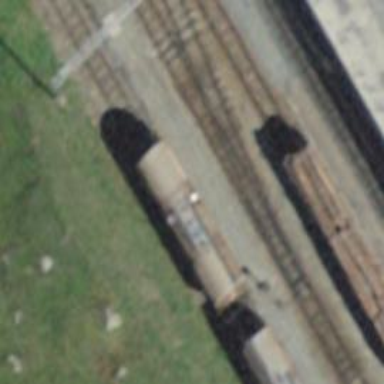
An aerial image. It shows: Narrow-gauge railway siding with electrified contact lines.